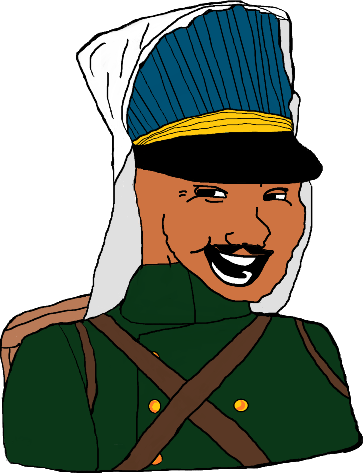
Label: 5_Smugjak